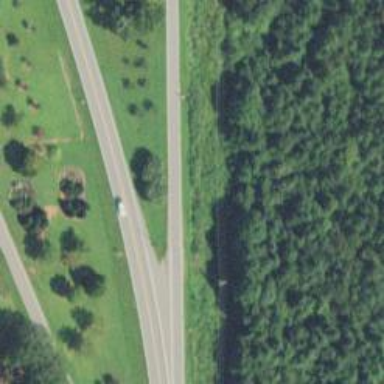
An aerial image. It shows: Trunk link highway.